Question: I have a problem with a variable that is not updated to a '$scope' function when a state change event occur even though I see that the variable is updated in the event listener.
Here is the code:
'''
angular.module('testapp')
.controller('AnotherCtrl',
['$scope', '$rootScope', '$state',
function ($scope, $rootScope, $state) {
'use strict';
console.log("Init prevState.");
var prevState = 'null_state';
$scope.state = prevState;
$rootScope.$on('$stateChangeError',
function (event, toState, toParams, fromState, fromParams, error) {
console.log("Error");
if (toState.name === 'anotherState') {
console.log("Old State:" + prevState);
prevState = fromState.name;
console.log("New State:" + prevState);
}
})
$rootScope.$on('$stateChangeSuccess',
function (event, toState, toParams, fromState, fromParams) {
console.log("Success");
if (toState.name === 'anotherState') {
console.log("Old State:" + prevState);
prevState = fromState.name;
console.log("New State:" + prevState);
}
})
$scope.goBack = function () {
//$scope.state = 'anotherState';
console.log("goBack:" + prevState);
$state.transitionTo(prevState, {arg: 'Robert'});
};
}]);
'''
Here is the HTML template:
'''
<div>
<h1>Another view</h1>
<br>
<br>
State: <span ng-model="state">{{state}}</span>
<br>
<br>
<button ng-click="goBack()">Back</button>
</div>
'''
Here is the console output:

So when I press a button on the button which invokes the function 'goBack()', the 'prevState' variable is still ''null_state''.
Can anyone explain what the problem is?
after review of the answers
I have reviewed and tested all the suggested solutions. The core problem, AFAICS, had nothing to do with the string type being immutable. As I see It the best answer comes from @Khanh TO. The event listeners were not initialized when the controller was created in the first place. This was fixed with a bootstrapping (angular.module.run). Also the controller was re-initialized every time the state/view was loaded causing the variable prevState to be re-initialized, thus the listener functions and the goBack() function used different outer prevState variables. Storing the prevState on the rootScope solved this problem.
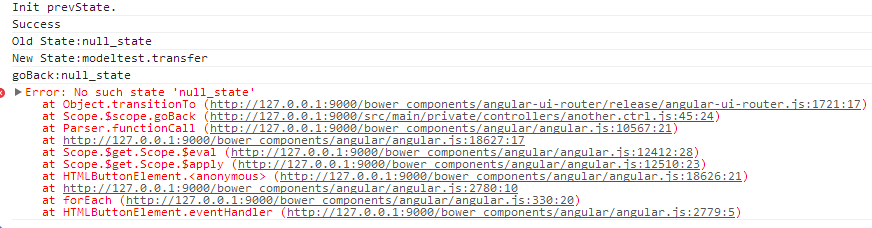
Answer: The root cause is whenever you change state, angular the controller associated with the current state, causing your previously stored state be and .
Therefore, the solution is to store the previous state in a shared service. In this case, we could just use '$rootScope'.
'''
$rootScope.$on('$stateChangeError',
function (event, toState, toParams, fromState, fromParams, error) {
console.log("Error");
if (toState.name === 'anotherState') {
$rootScope.prevState = fromState.name;
}
});
$rootScope.$on('$stateChangeSuccess',
function (event, toState, toParams, fromState, fromParams) {
console.log("Success");
if (toState.name === 'anotherState') {
$rootScope.prevState = fromState.name;
}
});
$scope.goBack = function () {
$state.transitionTo($rootScope.prevState, {arg: 'Robert'});
//or $state.transitionTo($scope.prevState, {arg: 'Robert'}); //due to scope inheritance
};
'''
But your code has a serious problem of registering more and more event handlers to '$rootScope' whenever the 'AnotherCtrl' is . The second problem with your code is that the '$stateChangeSuccess' event doesn't trigger when loading a page for the first time <URL>
You should only register event handlers once in '.run' block:
'''
angular.module('testapp')
.run(["$rootScope",function ($rootScope){
$rootScope.$on('$stateChangeError',
function (event, toState, toParams, fromState, fromParams, error) {
console.log("Error");
if (toState.name === 'anotherState') {
$rootScope.prevState = fromState.name;
}
});
$rootScope.$on('$stateChangeSuccess',
function (event, toState, toParams, fromState, fromParams) {
console.log("Success");
if (toState.name === 'anotherState') {
$rootScope.prevState = fromState.name;
}
});
}]);
'''
And only this code should remain in your controller:
'''
$scope.goBack = function () {
$state.transitionTo($rootScope.prevState, {arg: 'Robert'});
//or $state.transitionTo($scope.prevState, {arg: 'Robert'}); //due to scope inheritance
};
'''